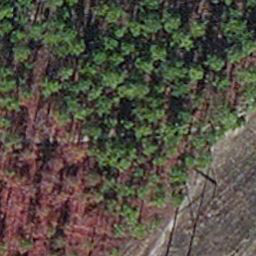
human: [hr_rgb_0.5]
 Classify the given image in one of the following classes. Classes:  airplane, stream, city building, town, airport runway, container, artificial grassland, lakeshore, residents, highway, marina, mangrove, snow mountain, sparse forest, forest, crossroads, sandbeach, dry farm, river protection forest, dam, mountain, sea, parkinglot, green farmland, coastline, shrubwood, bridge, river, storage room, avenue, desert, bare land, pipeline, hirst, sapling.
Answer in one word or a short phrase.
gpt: sapling